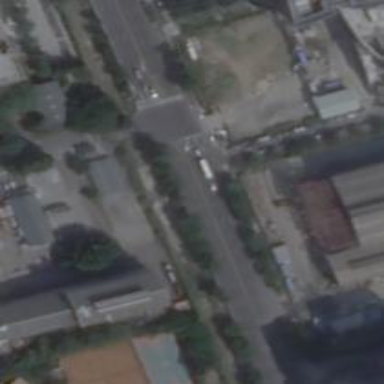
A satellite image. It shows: Marked crossing on the road.